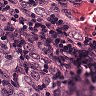
Metastatic tissue present: yes